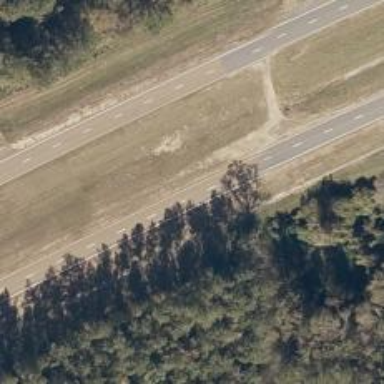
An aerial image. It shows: Asphalt road classified as trunk highway.